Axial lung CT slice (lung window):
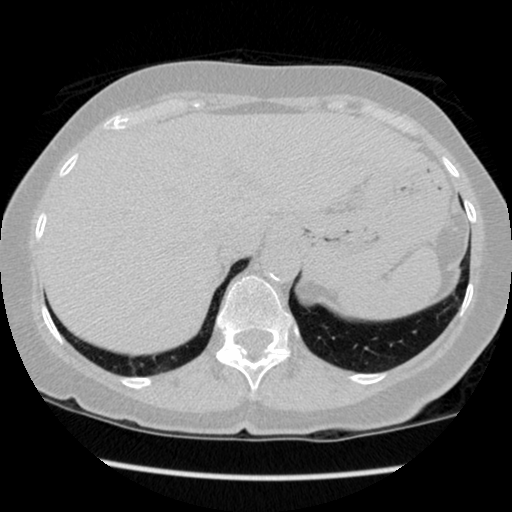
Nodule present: no